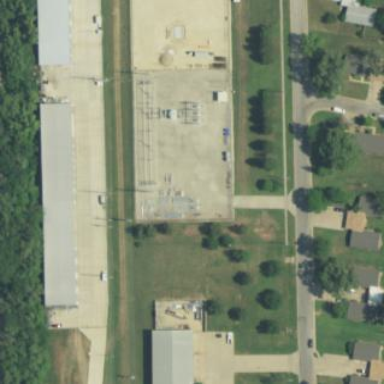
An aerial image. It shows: There is distribution substation enclosed by fence.